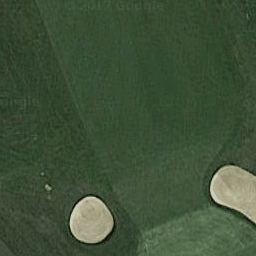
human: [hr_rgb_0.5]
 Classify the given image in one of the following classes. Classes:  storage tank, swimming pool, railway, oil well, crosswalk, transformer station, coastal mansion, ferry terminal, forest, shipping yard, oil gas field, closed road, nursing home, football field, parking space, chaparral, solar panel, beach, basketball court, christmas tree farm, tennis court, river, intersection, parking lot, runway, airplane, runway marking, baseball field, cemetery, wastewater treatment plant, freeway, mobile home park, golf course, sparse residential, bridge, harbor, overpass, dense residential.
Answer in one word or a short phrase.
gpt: golf course